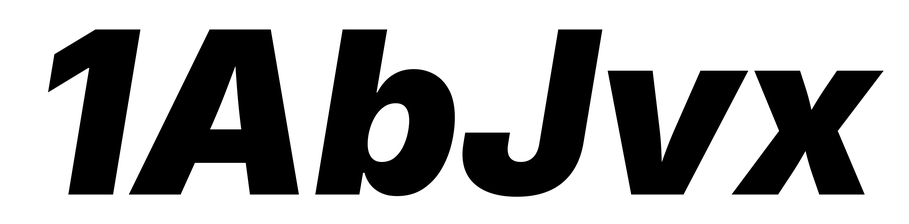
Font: Inter-Italic_Black_Italic